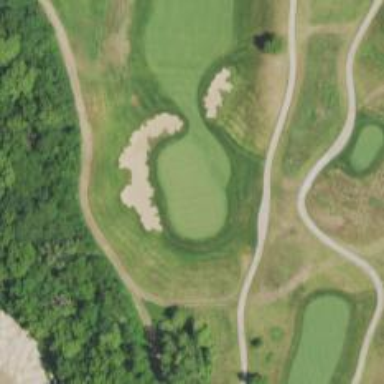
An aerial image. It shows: Golf hole.